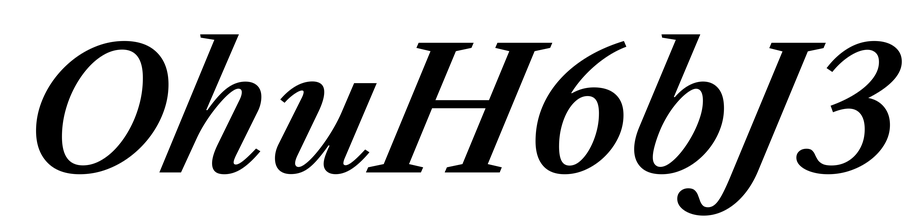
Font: LibreCaslonText-Italic_SemiBold_Italic